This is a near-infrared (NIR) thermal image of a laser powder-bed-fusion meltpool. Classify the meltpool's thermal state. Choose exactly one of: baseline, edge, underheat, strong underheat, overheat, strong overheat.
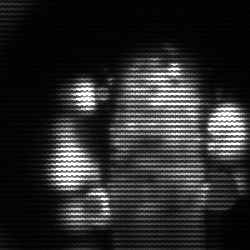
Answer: strong underheat